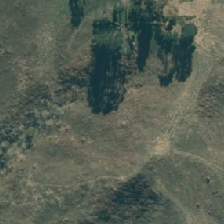
Land cover: grose_broom